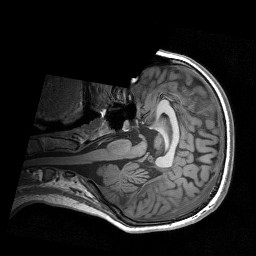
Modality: T1w
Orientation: axial
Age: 21
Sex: female
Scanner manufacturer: siemens
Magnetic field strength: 3 T
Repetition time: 1.9 s
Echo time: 0.00226 s